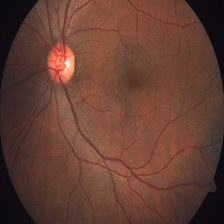
Diabetic retinopathy grade: Severe